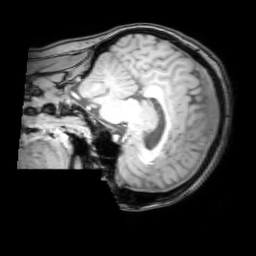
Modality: T1w
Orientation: sagittal
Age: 21
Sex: female
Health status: healthy
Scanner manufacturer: philips
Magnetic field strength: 3 T
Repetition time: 0.012 s
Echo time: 0.0037 s